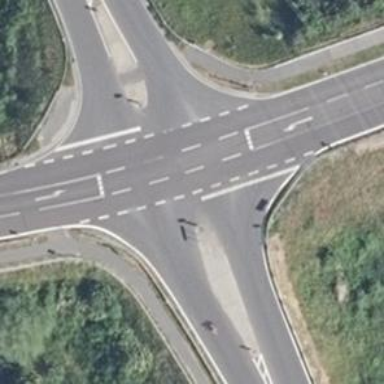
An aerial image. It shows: Road with stop sign.